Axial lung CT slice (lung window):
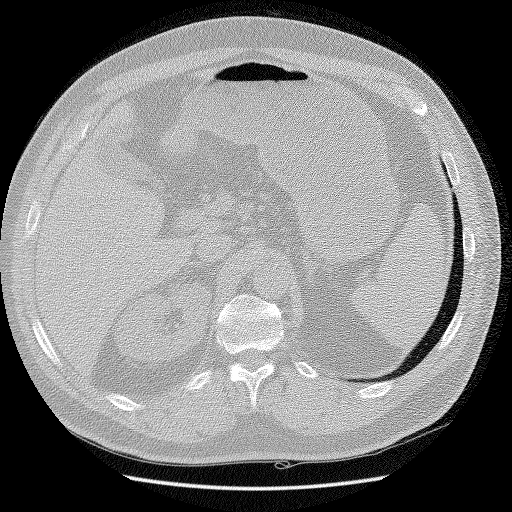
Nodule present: no